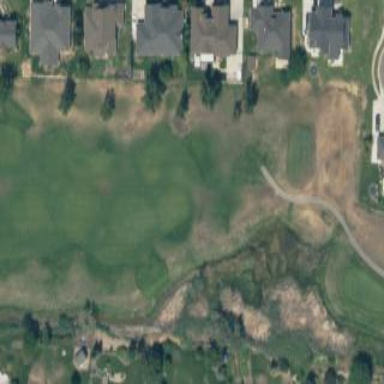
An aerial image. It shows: Mowed grass area designated as golf fairway.